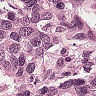
Metastatic tissue present: yes